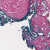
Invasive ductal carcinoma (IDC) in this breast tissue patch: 0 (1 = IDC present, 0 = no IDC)